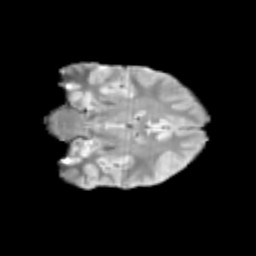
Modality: T2w
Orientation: coronal
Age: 9
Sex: female
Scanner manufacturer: siemens
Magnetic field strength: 3 T
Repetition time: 3.8 s
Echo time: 0.07 s